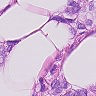
Metastatic tissue present: yes